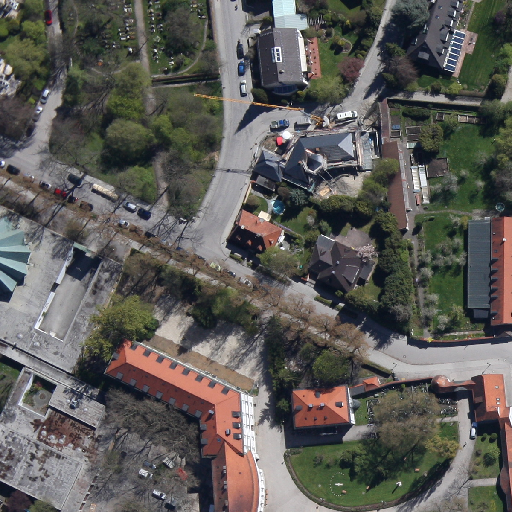
Referring expression: sidewalk